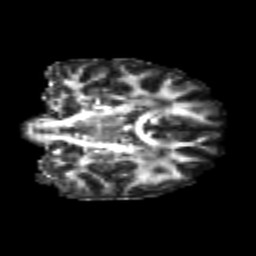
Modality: FA
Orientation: coronal
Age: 25
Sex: female
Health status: healthy
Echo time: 0.074 s